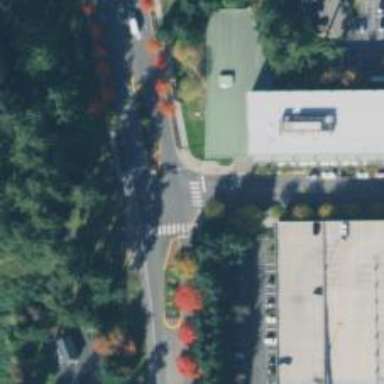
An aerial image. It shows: Asphalt footway with uncontrolled zebra crossing.